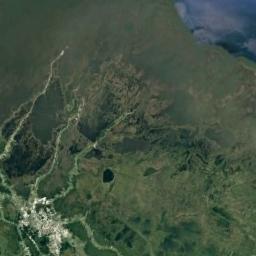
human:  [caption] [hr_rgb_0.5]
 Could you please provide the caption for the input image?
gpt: The wetland consists of dry and green plants and water .

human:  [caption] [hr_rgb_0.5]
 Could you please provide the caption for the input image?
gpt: There are several small islands in the waters of this wetland .

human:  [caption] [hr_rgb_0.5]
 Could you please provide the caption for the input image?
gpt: There is a large land mixed with green and brown in the river in a wetland .

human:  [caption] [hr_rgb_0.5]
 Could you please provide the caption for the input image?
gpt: There are many different shapes and sizes of water around the wetlands .

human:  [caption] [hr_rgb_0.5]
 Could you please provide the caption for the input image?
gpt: There are many green areas on the wetland .